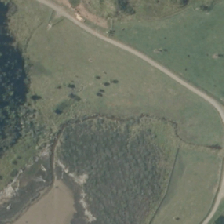
Land cover: herbaceous_freshwater_vege